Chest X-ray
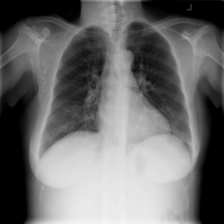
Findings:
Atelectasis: negative
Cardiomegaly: negative
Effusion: negative
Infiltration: positive
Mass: negative
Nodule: negative
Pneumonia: negative
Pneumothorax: negative
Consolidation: negative
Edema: negative
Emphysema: negative
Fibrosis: negative
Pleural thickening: negative
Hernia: negative